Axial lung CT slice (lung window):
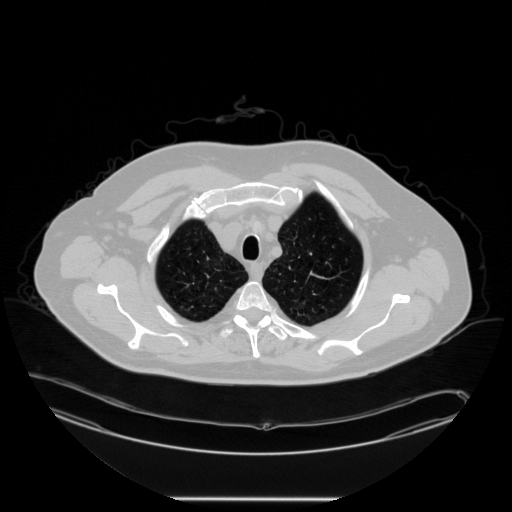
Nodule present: no